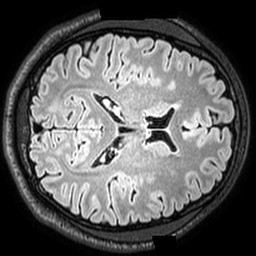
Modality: T2w
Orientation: axial
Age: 24
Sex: male
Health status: healthy
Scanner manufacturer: philips
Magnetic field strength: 3 T
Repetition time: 5 s
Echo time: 0.2849 s